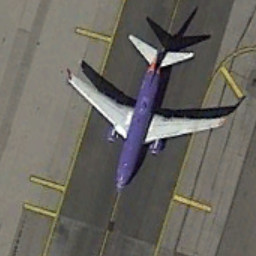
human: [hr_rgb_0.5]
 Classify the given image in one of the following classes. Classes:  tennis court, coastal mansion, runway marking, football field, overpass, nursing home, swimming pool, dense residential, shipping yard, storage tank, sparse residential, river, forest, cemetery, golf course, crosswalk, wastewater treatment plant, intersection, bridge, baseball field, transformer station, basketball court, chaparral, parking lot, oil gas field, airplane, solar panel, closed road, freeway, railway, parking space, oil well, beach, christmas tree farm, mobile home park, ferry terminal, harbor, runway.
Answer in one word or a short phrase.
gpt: airplane